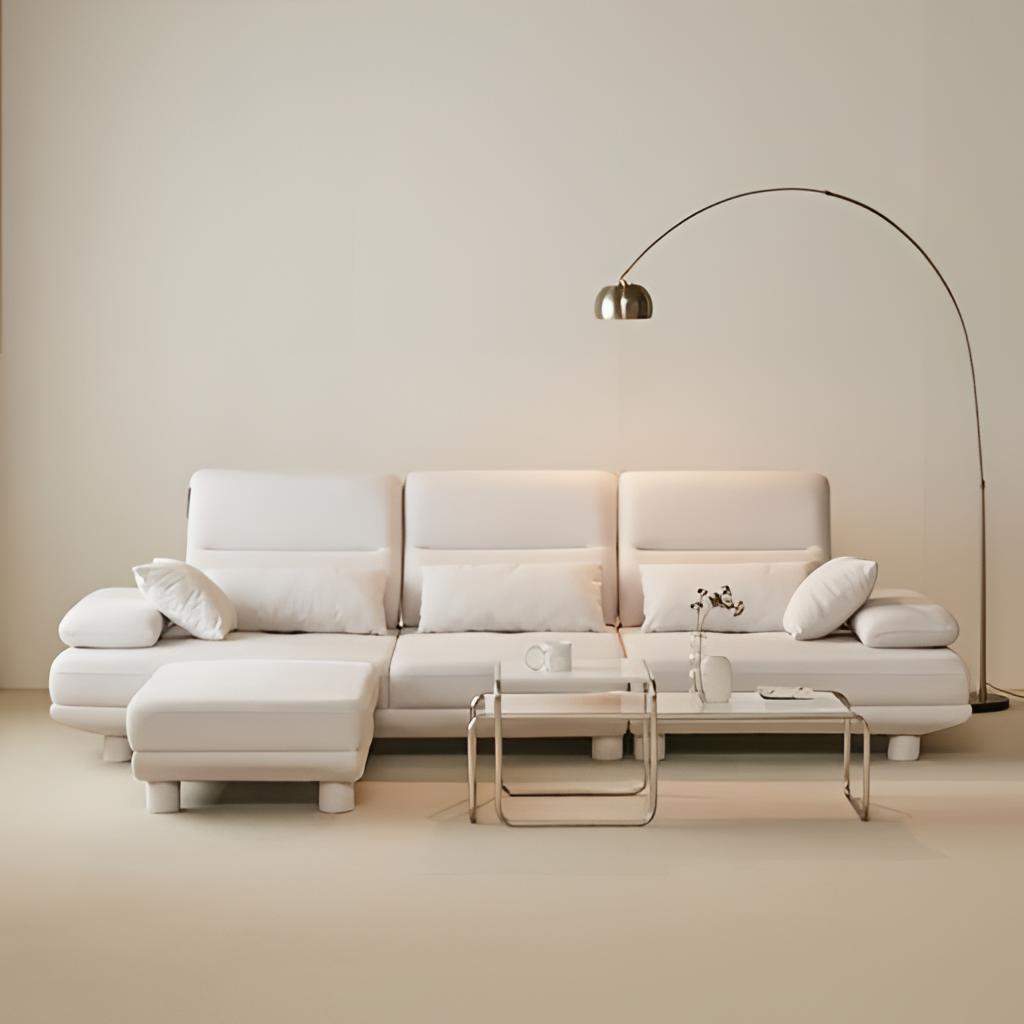
living room, white leather sectional sofa, modern, carpet flooring, with plain pattern, paint wallpaper, with solid pattern